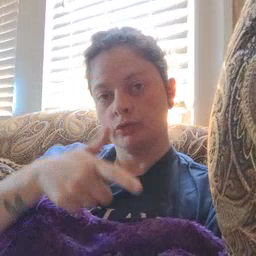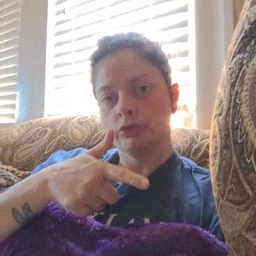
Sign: brother